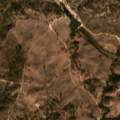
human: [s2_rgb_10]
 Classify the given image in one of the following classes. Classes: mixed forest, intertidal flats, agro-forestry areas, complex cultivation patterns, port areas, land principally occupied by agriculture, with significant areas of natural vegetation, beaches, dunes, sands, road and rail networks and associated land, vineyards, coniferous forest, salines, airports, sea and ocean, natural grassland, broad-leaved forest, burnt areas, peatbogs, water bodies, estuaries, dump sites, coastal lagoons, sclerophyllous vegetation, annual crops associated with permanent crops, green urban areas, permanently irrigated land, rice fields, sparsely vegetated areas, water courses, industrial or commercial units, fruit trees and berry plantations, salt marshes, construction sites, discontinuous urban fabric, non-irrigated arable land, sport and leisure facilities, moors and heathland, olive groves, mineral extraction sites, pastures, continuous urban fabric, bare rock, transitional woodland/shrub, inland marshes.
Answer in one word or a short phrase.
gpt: non-irrigated arable land, agro-forestry areas, broad-leaved forest, transitional woodland/shrub